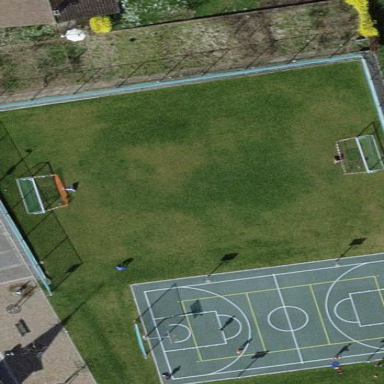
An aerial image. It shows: Soccer pitch for leisure land activities.